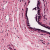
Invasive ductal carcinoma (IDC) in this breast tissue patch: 0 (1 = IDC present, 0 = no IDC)